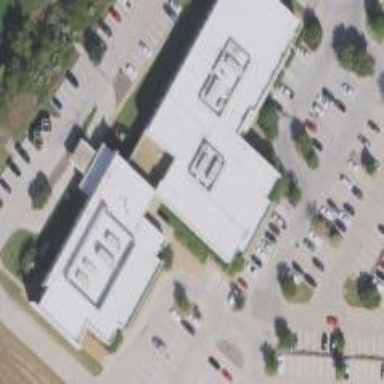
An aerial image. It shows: Commercial building.